Field crop: maize
Growth stage: 2
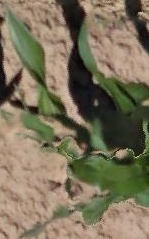
Species: maize